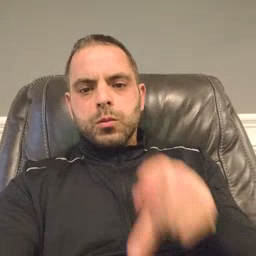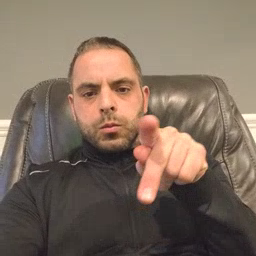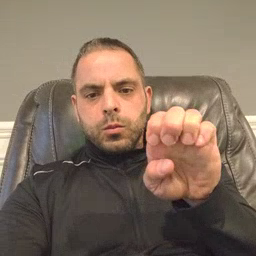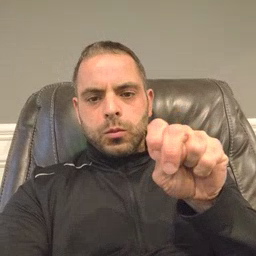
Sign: pen